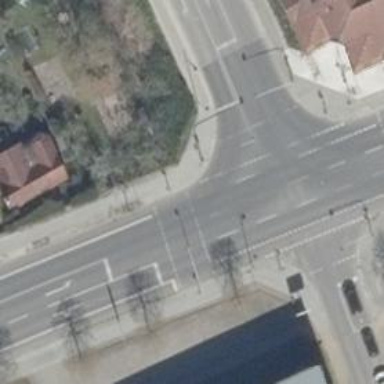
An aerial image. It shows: Primary highway with asphalt surface. There are sidewalks on both sides and exclusive lanes for cyclists in both directions.